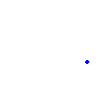
Particle: proton